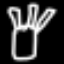
Label: fork